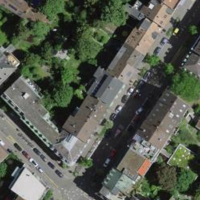
EUNIS habitat code: 54
Species observed at this site:
Salvia pratensis